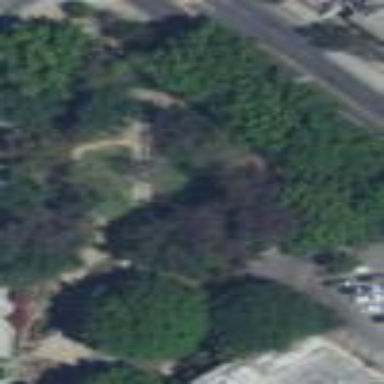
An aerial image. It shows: Park.